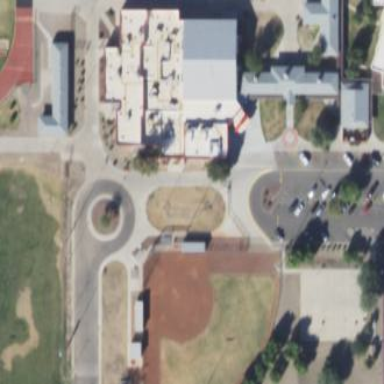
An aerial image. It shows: School building.